Field crop: maize
Growth stage: 1
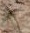
Species: salsola